Field crop: tomato
Growth stage: 1
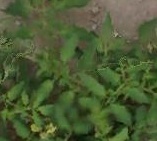
Species: tomato